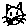
Label: cat